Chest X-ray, AP view. Patient: 58 years old, sex F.
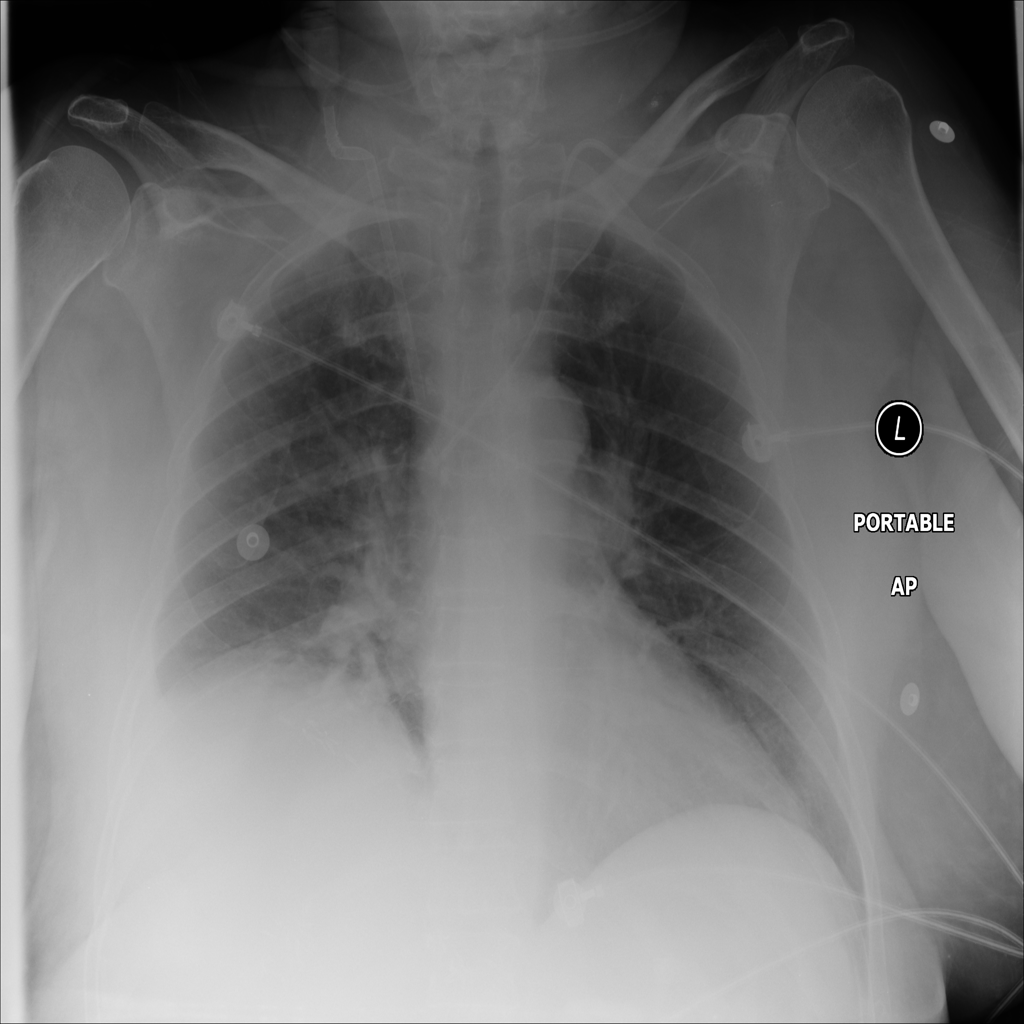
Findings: No Finding